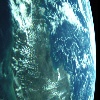
Label: cloud